Question: this is the screenshot from reddit. how can i make connection with the topic and answers in a pecking order?

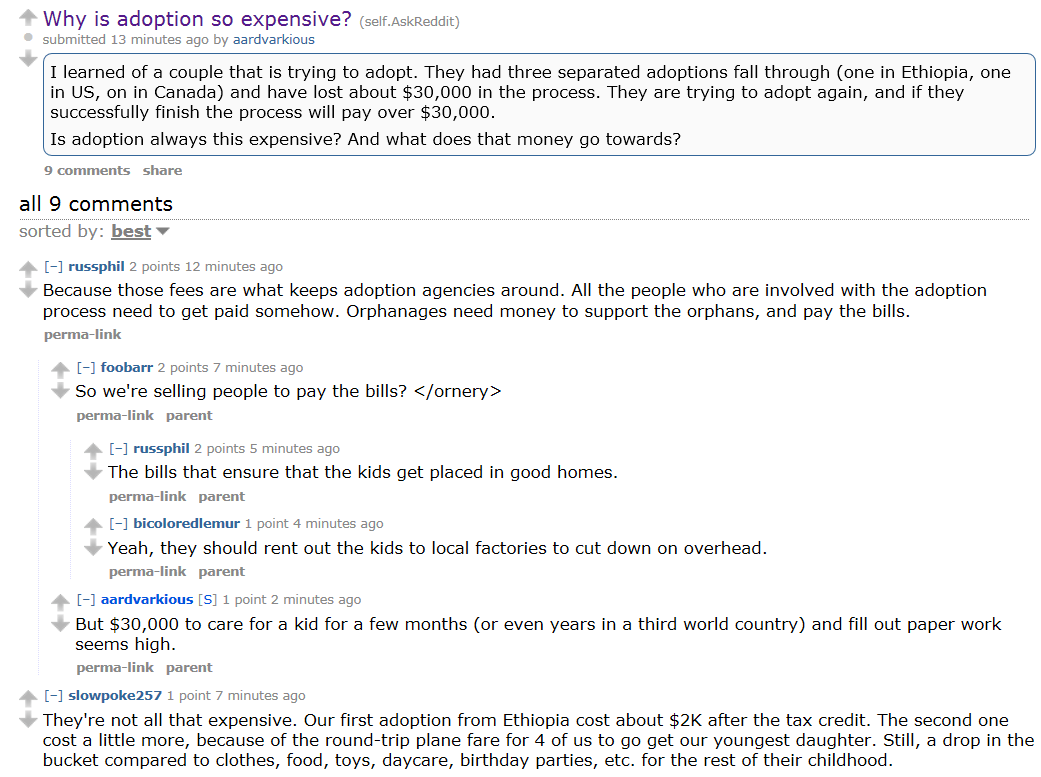
Answer: If i understand the question correctly, then the answers table would be something like this.
'''
id | user_id | answer | question_id | answer_parent_id
'''
Basically you store the main question id along with the answer and store the parent id of the answer, if its a reply/nested answer. If its a top level answer, it would be 0.